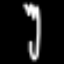
Label: fork